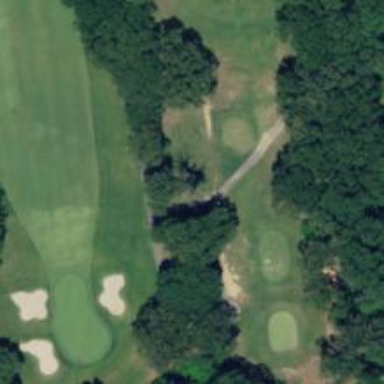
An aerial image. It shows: Well-maintained grade1 path in golf course.